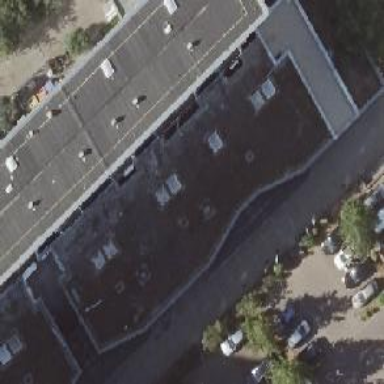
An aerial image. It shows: Commercial building.